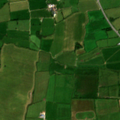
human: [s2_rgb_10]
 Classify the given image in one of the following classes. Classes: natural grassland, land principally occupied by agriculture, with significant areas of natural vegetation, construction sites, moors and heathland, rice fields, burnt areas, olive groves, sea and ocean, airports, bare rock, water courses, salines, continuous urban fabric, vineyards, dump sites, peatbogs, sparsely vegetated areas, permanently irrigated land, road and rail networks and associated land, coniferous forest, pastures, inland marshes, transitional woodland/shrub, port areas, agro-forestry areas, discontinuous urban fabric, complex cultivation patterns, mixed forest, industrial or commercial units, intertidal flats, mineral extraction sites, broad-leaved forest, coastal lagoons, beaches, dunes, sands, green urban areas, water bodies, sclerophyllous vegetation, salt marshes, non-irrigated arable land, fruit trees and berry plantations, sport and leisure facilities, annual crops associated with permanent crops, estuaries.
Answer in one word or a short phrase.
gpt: pastures